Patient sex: F
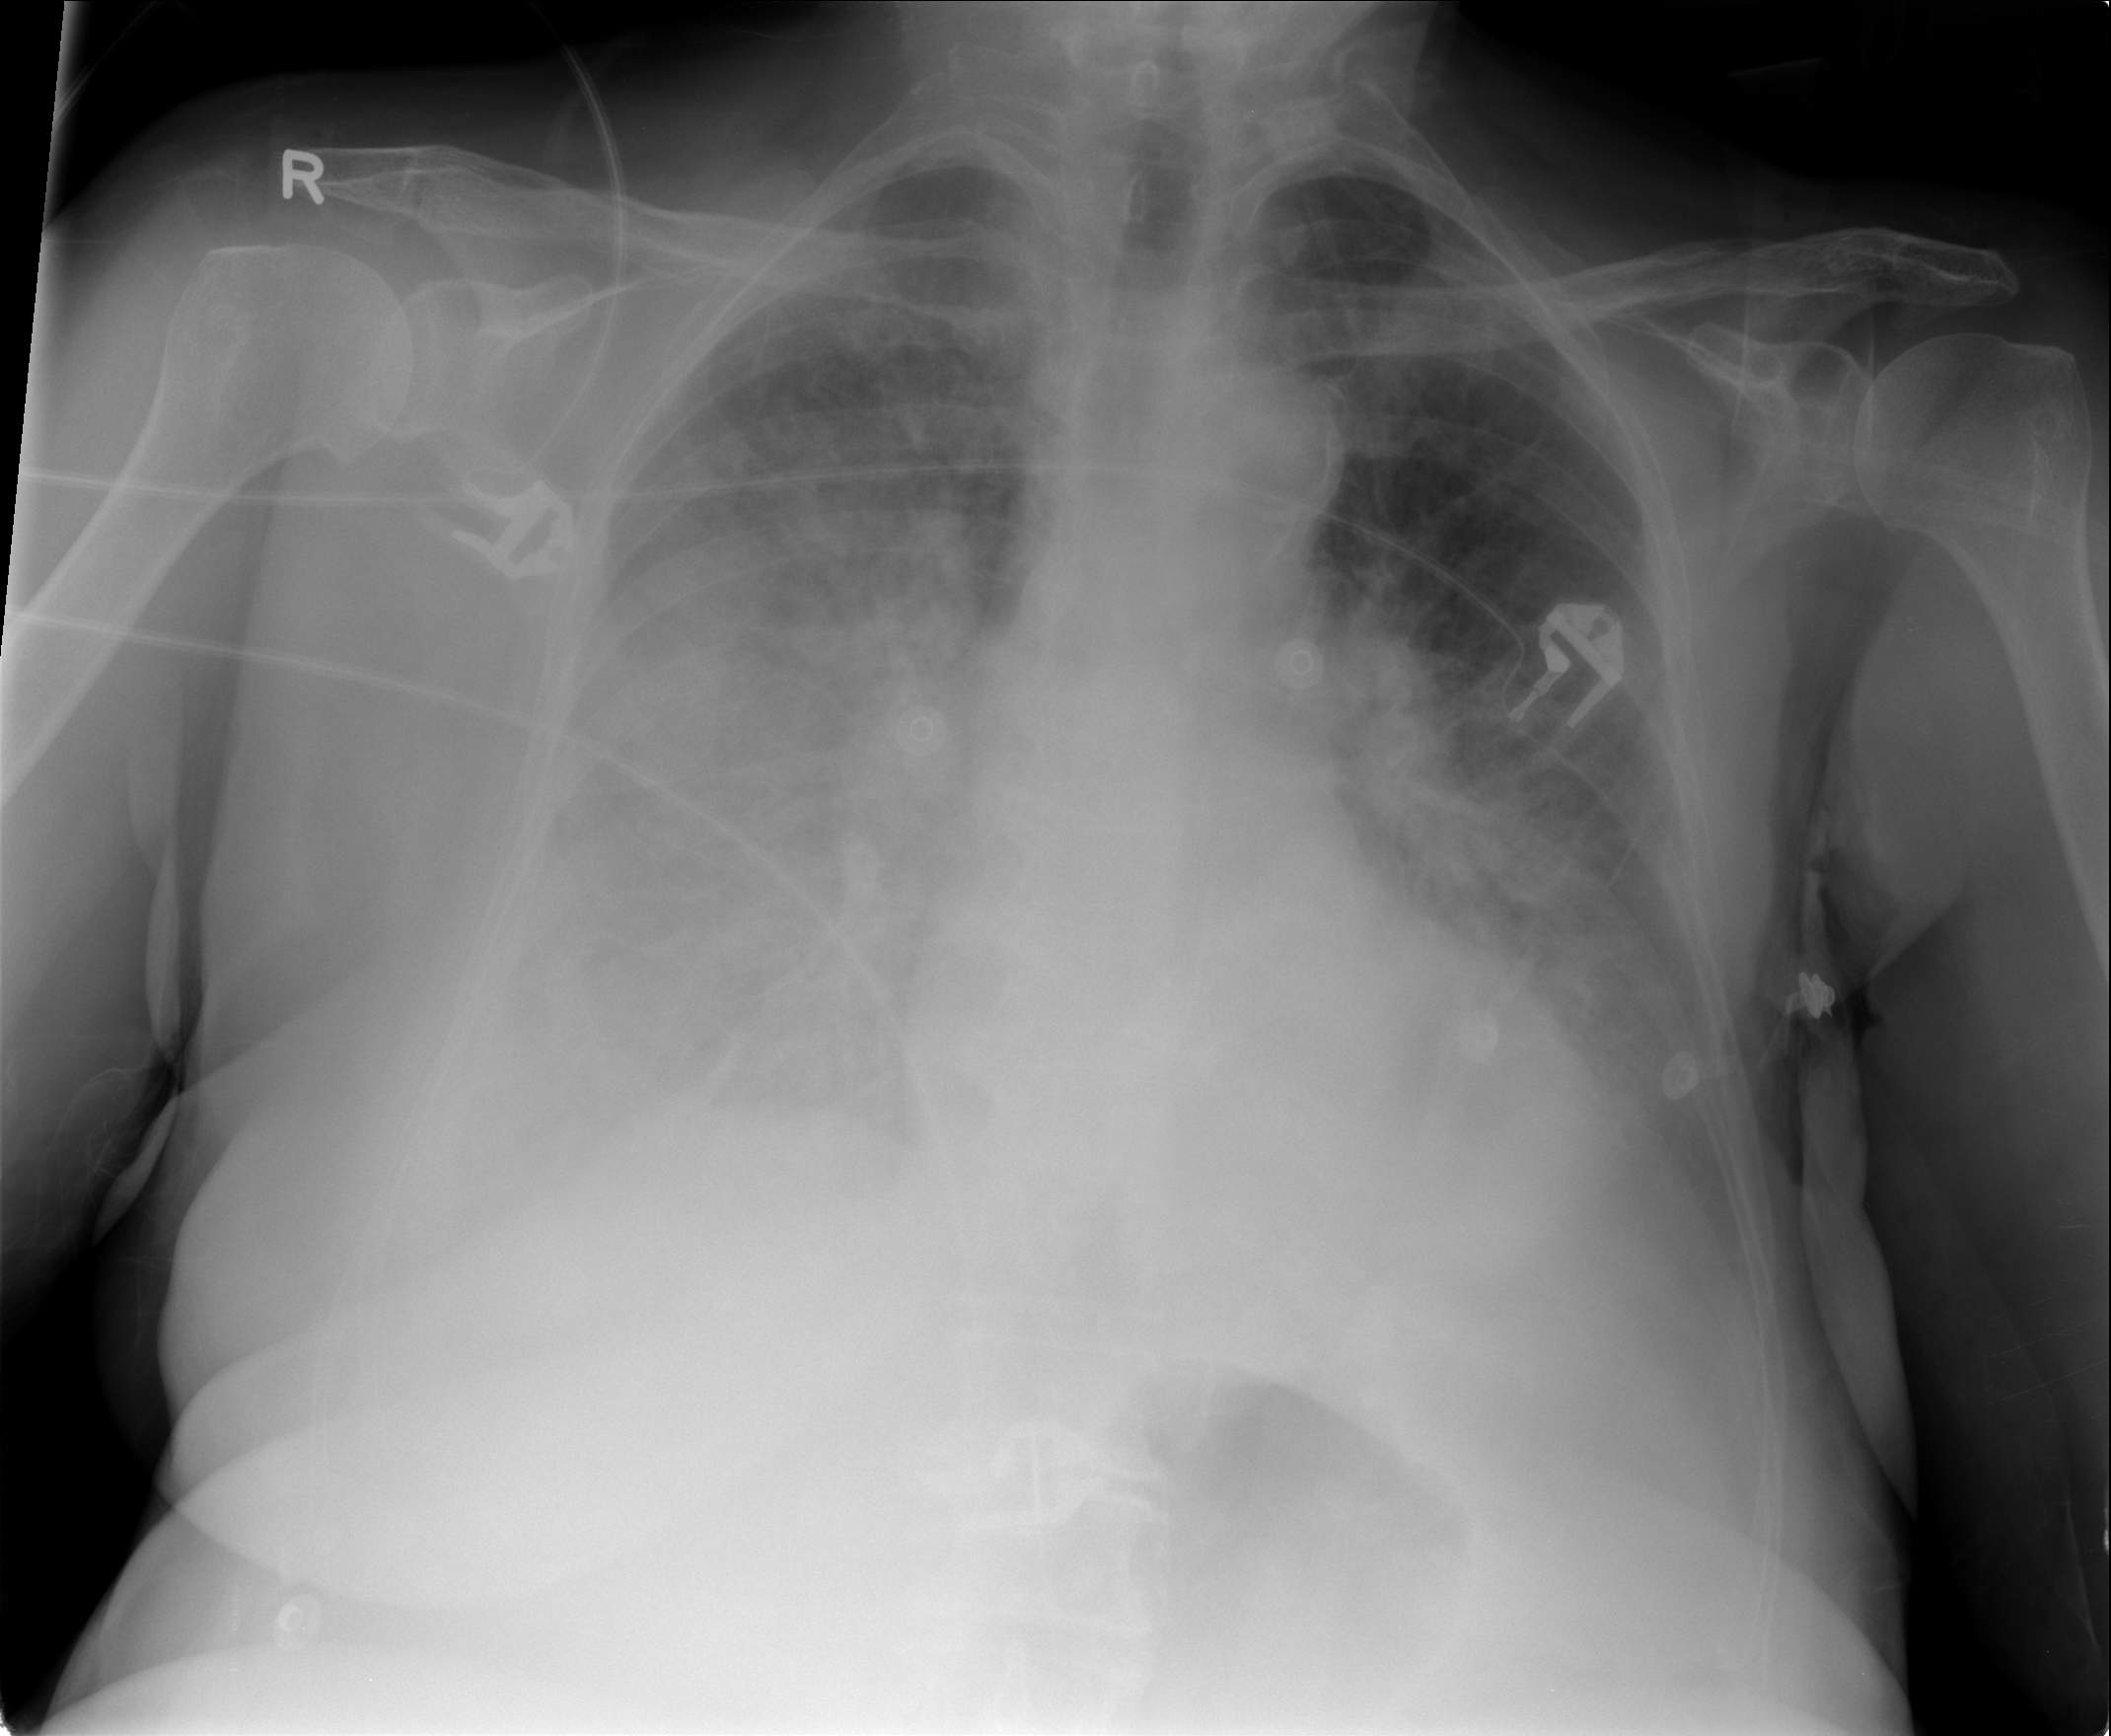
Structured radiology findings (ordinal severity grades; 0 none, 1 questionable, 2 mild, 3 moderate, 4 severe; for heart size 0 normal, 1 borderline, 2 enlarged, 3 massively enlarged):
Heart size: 2
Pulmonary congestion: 3
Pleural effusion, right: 3
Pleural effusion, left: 3
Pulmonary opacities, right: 2
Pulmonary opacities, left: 2
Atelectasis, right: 2
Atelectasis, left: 2